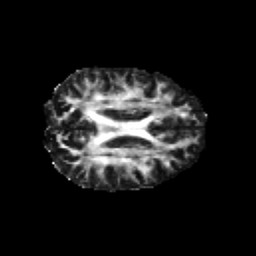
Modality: FA
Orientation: axial
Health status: healthy
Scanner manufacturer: philips
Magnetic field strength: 3 T
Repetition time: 6.964 s
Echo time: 0.092 s